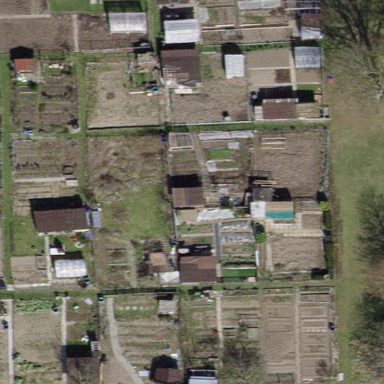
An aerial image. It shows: Area designated for allotments.